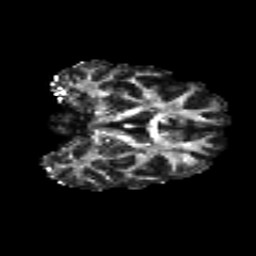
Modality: FA
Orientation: coronal
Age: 29
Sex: female
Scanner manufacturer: siemens
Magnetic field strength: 3 T
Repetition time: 8.8 s
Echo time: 0.085 s